Interaction volume radius: 5 \u00c5
Interaction volume height: 15 \u00c5
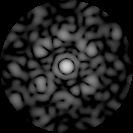
Disorder parameter: 0.6078